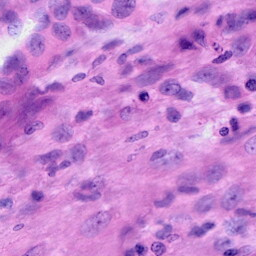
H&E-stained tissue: Ovarian